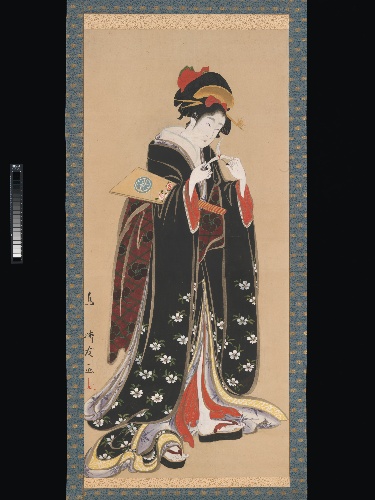
Title: 鳥居清友筆  羽根突き美人図|Woman with Battledore and Shuttlecock
Artist: Torii Kiyotomo
Artist bio: Japanese, active early 19th century
Date: 1815–20
Object type: Hanging scroll
Classification: Paintings
Medium: Hanging scroll; ink, color and gold on paper
Culture: Japan
Period: Momoyama period (1573–1615)
Dimensions: Image: 45 3/16 × 20 11/16 in. (114.8 × 52.5 cm)
Overall with mounting: 71 1/4 × 24 1/8 in. (181 × 61.2 cm)
Overall with knobs: 71 1/4 × 26 3/8 in. (181 × 67 cm)
Department: Asian Art
Credit line: Mary Griggs Burke Collection, Gift of the Mary and Jackson Burke Foundation, 2015
Accession year: 2015
Repository: Metropolitan Museum of Art, New York, NY
Tags: Women